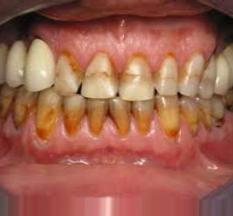
Condition: Tooth Discoloration